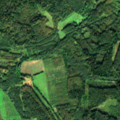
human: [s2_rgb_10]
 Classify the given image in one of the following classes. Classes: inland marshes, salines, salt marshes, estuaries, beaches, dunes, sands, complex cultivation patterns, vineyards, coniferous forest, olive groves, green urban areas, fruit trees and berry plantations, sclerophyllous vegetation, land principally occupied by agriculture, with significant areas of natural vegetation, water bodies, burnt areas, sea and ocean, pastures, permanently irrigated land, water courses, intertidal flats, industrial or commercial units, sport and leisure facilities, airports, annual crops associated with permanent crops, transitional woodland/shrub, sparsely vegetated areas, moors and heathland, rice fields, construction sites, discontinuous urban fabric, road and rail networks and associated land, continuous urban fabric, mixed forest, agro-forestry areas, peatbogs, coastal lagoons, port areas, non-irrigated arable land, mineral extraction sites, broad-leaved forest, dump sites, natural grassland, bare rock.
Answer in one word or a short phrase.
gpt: non-irrigated arable land, land principally occupied by agriculture, with significant areas of natural vegetation, coniferous forest, mixed forest, transitional woodland/shrub